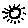
Label: sun